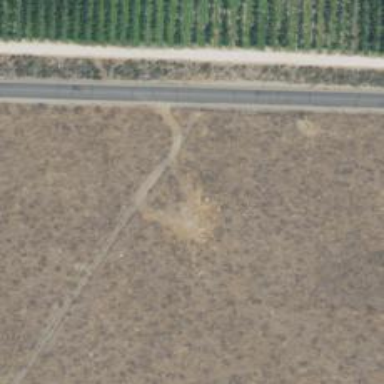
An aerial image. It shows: Track with grade 4 tracktype.